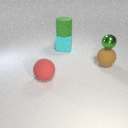
large brown rubber sphere to the right of large cyan rubber cube